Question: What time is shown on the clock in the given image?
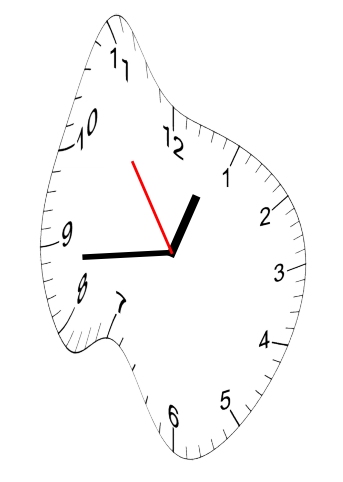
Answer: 12:43:54